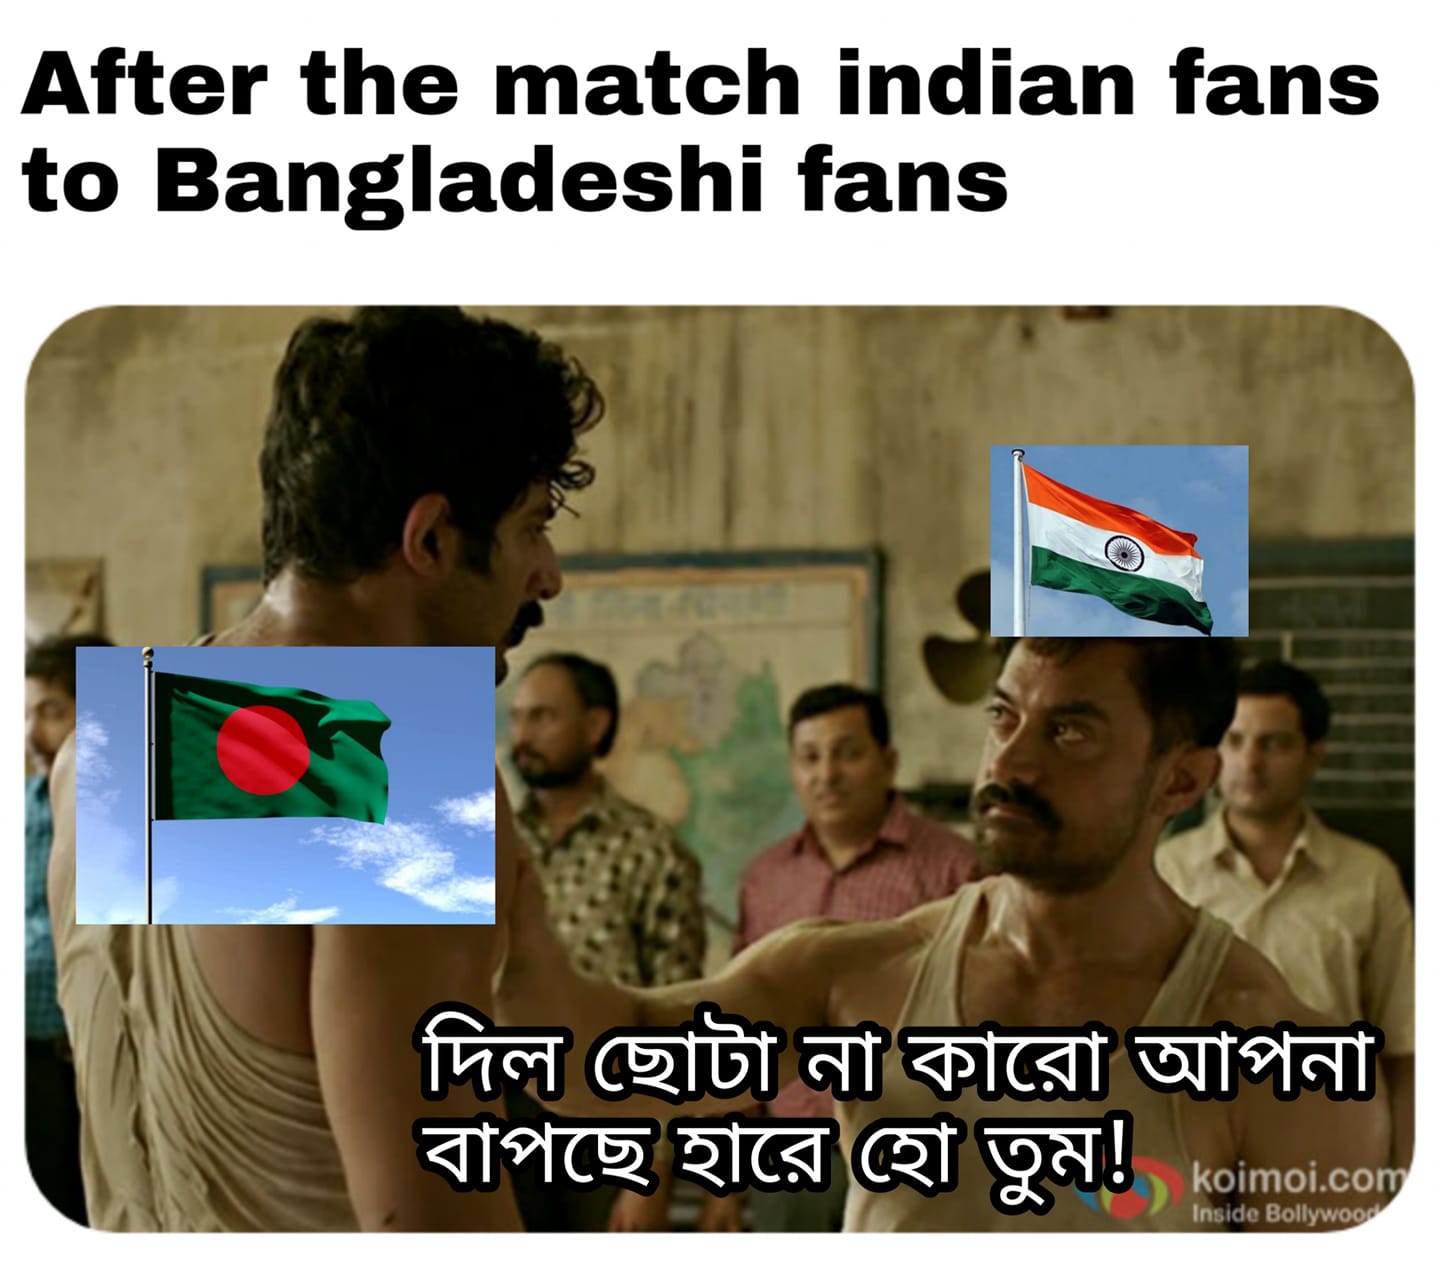
Caption: After the match indian fans to Bangladeshi fans  দিল ছোটা না কারো আপনা বাপছে হারে হো তুম
Label: hate